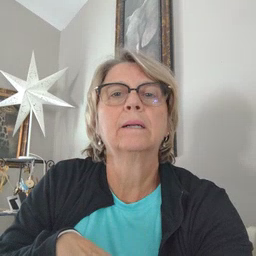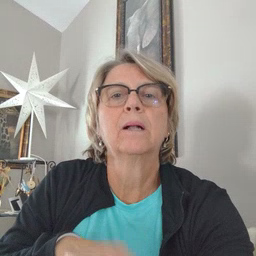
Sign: hen